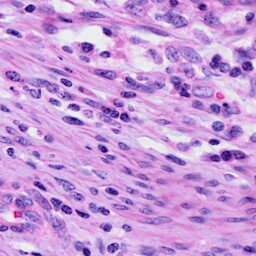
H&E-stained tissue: Cervix